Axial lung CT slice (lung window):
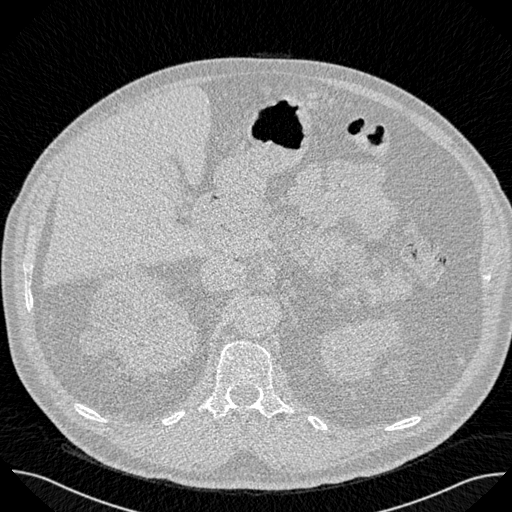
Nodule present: no